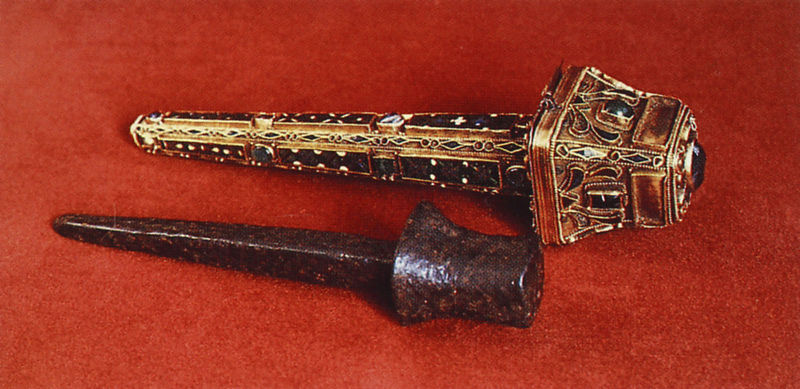
Titel: Reliquiar des Heiligen Nagels
Institution: Trier, Domschatz
Schlagwörter: blau, grün, braun, grau, schmuck, schwarz, rot, ornament, samt, stein, kirche, gold, paar, edelsteine, ornamente, verzierung, nagel, fein, foto, fotografie, photographie, messing, parallel, photo, dolch, edelstein, filigran, heilig, reliquie, schatz, kleinod, rost, smaragd, hülle, zieselierung, goldschmiede, verzoerung, godlschmiedearbeit, kreuzigungsnagel, rafoto, amnethyst